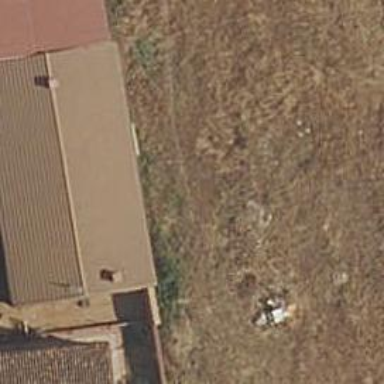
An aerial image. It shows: Residential building.